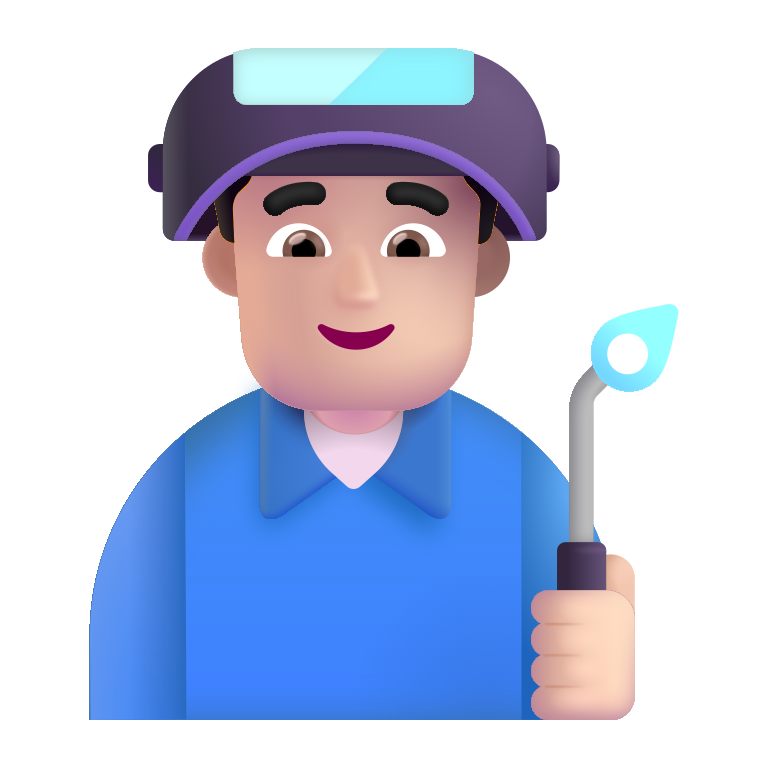
man factory worker color light